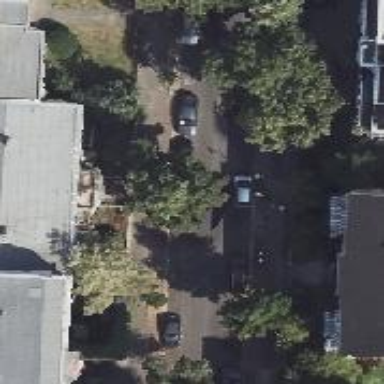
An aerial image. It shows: Residential road with asphalt surface and separate sidewalks. There is parking lane on the right side.